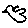
Label: bird